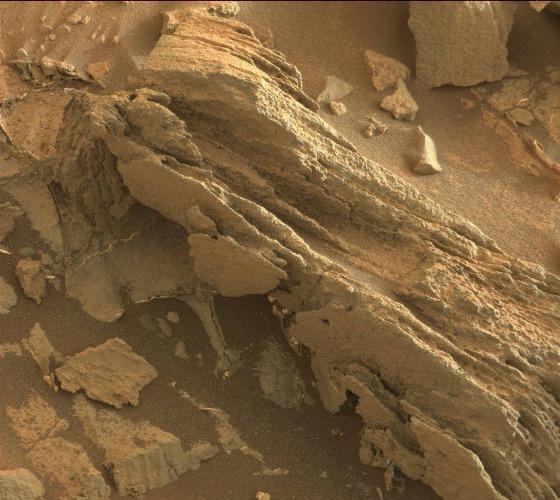
Terrain classes present: Bedrock, Gravel / Sand / Soil